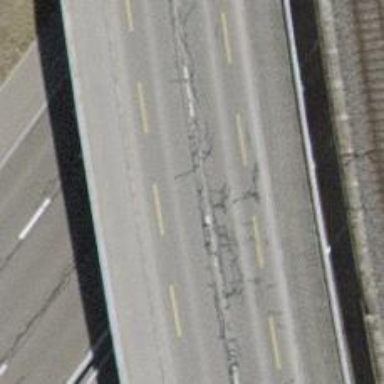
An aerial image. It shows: Tertiary road on asphalt surface crossing bridge. There is separate cycle lane and sidewalk.